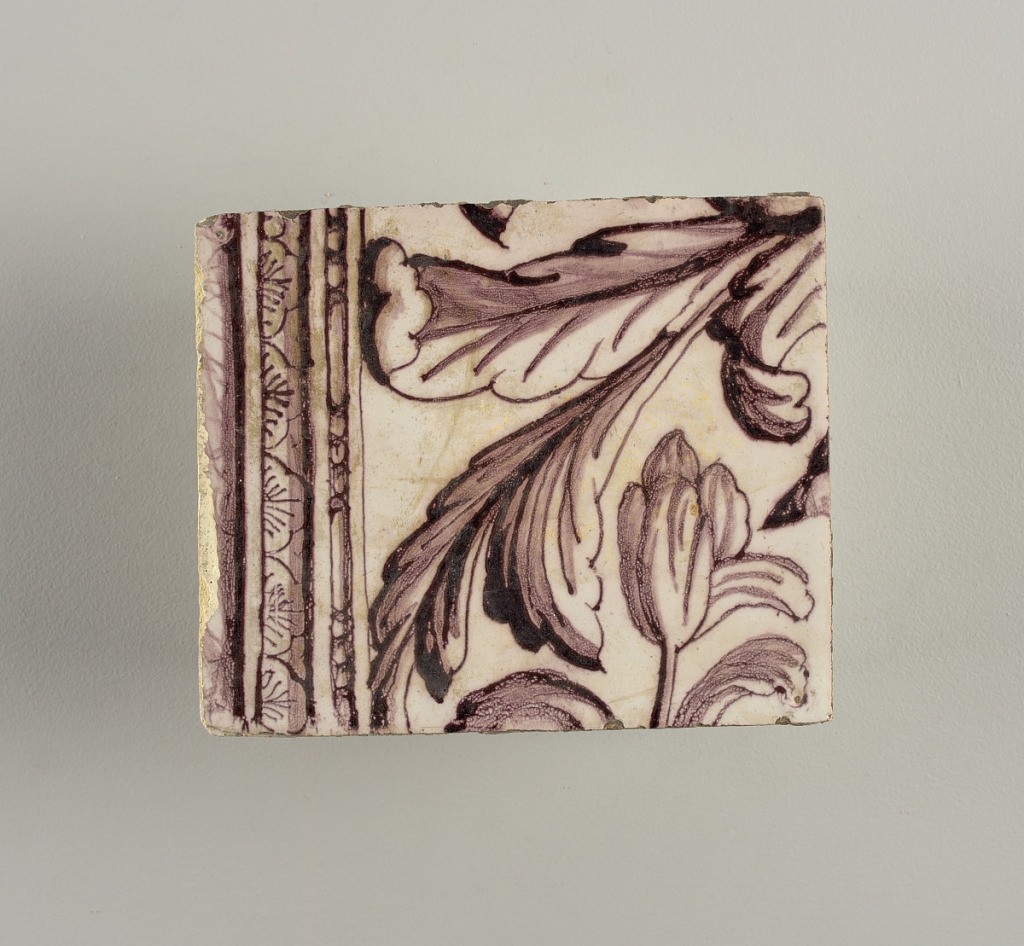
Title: Tile wall facing
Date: ca. 1725
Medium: Tin-glazed earthenware, underglaze
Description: Horizontal rectangle.  Thirty tiles wide and twenty-three tiles high with opening for fireplace eleven tiles wide and ten high.  Foliage arabesques disposed about three vertical axes from which are emphazised by urns at center and right, and at left by the figure of a standing woman carrying an infant on her arm and accompanied by two children.